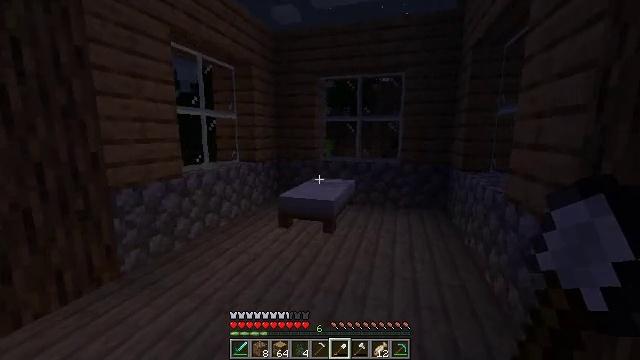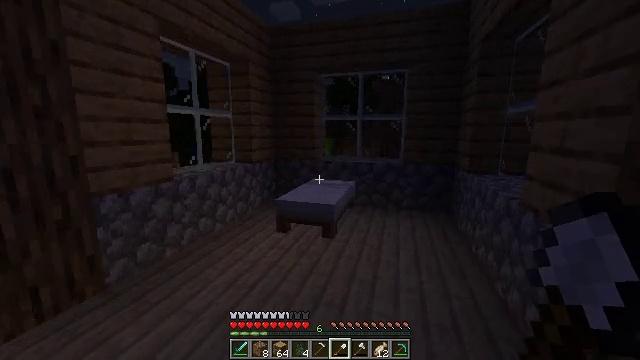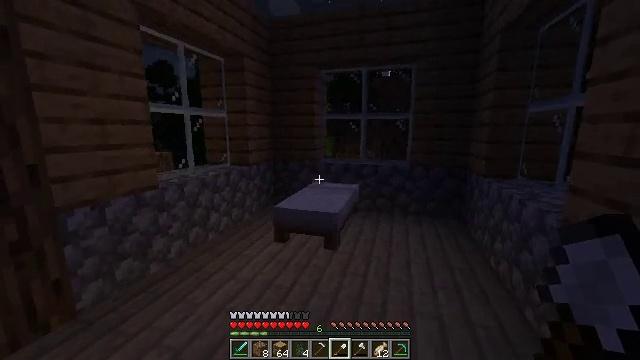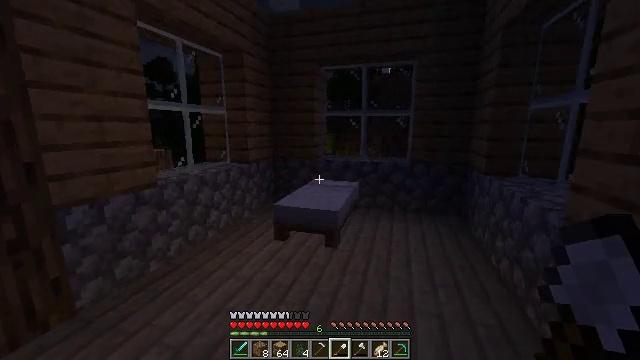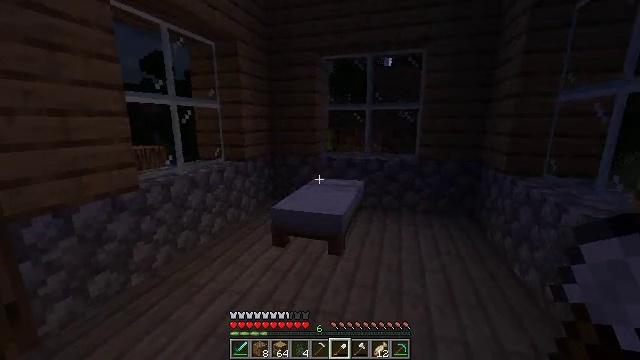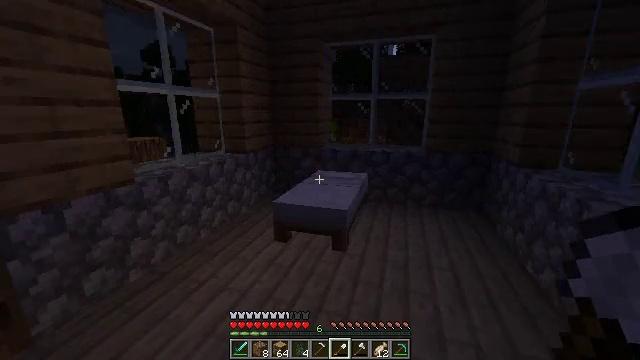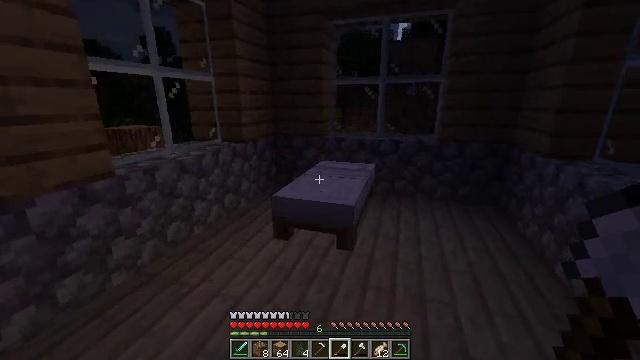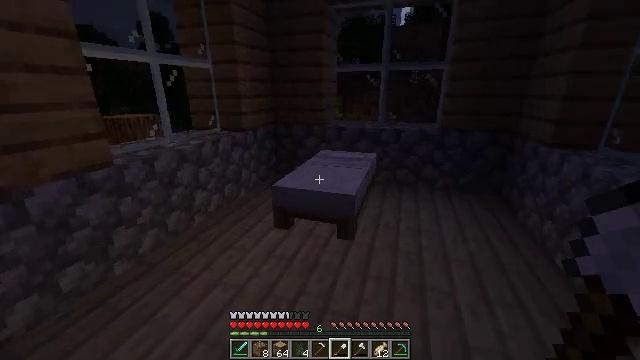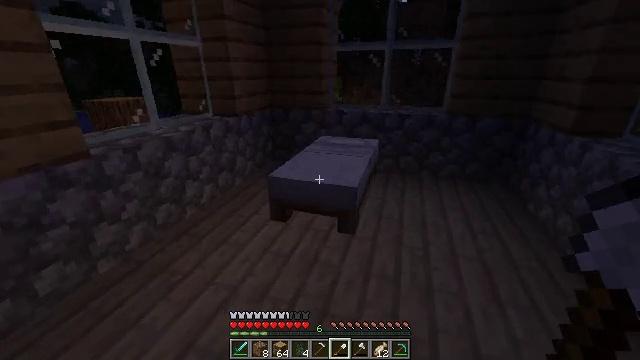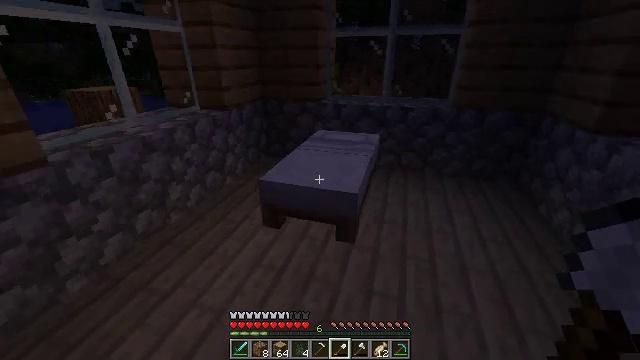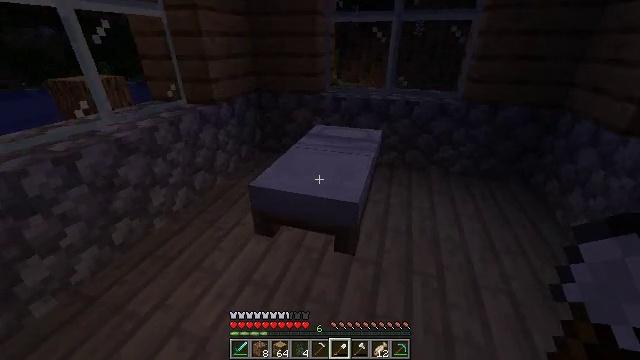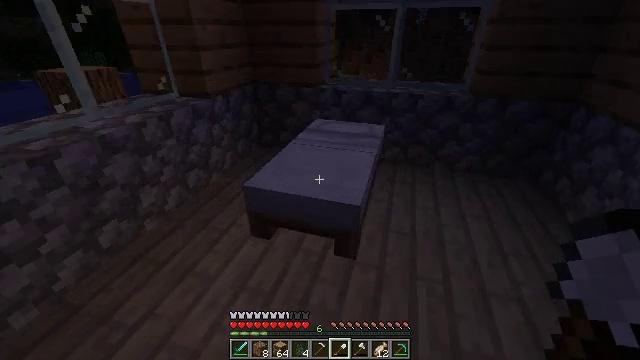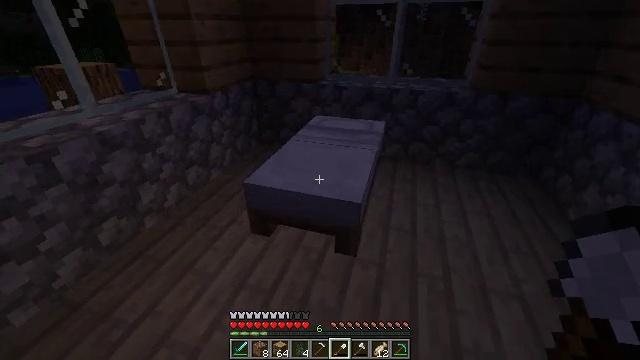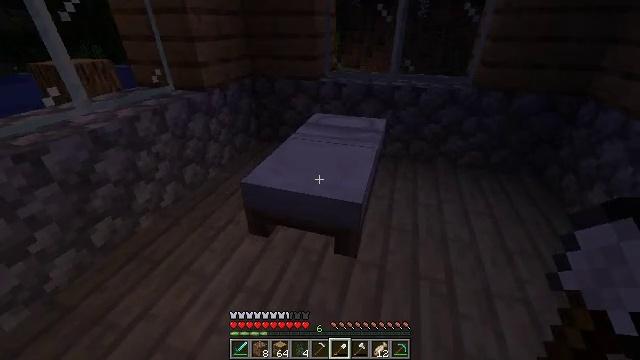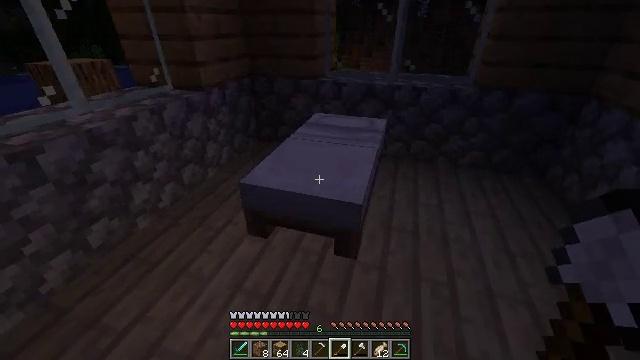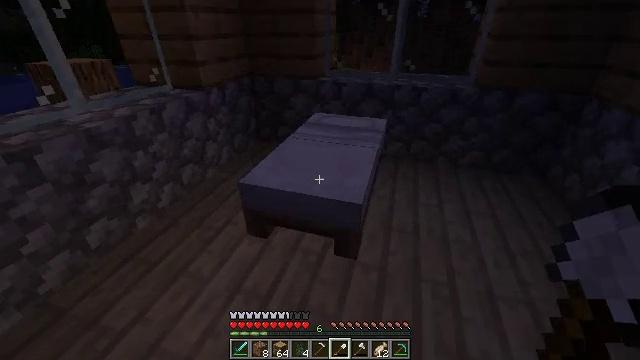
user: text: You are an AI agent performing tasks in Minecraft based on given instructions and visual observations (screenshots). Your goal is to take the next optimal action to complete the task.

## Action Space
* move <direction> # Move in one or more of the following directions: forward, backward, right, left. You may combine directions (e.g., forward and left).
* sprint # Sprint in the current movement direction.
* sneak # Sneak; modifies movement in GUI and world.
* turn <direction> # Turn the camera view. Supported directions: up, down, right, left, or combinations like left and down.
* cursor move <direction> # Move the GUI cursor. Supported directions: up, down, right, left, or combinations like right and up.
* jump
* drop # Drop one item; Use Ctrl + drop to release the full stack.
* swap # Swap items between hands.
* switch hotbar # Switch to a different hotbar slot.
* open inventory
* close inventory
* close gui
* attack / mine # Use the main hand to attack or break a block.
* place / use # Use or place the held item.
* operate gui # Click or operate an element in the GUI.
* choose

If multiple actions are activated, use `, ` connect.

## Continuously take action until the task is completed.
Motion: motion action
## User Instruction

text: Harvest the birch sapling for later use.
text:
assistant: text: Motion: move forward
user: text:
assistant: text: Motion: move forward
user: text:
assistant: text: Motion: move forward
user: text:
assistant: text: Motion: move forward, turn down
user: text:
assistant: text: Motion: move forward, turn down
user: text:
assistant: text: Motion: move forward, turn down
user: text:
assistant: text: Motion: move forward, turn down
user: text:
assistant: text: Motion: move forward, turn down
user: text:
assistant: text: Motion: move forward, turn down
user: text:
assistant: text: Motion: move forward, turn down, use / place
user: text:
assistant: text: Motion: turn down, use / place
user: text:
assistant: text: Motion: use / place
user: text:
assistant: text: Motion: no_op
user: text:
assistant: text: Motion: no_op
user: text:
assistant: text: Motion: no_op
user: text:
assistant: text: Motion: no_op
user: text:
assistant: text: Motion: open gui
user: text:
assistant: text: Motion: no_op
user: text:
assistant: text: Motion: no_op
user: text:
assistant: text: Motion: no_op
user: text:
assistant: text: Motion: no_op
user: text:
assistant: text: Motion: no_op
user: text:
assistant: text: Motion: no_op
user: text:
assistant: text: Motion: no_op
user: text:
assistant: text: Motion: no_op
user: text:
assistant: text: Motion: no_op
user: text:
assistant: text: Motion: no_op
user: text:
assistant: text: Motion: no_op
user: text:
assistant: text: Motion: no_op
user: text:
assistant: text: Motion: no_op